Question: I am trying to transfer the selected items of one combo box to another using following code:
'''
ComboBoxItem shift1Driver = new ComboBoxItem();
shift1Driver.Text = (comboBoxDriverShift1.SelectedItem as ComboBoxItem).Text;
shift1Driver.Value = (comboBoxDriverShift1.SelectedItem as ComboBoxItem).Value.ToString();
comboBoxAccountsDriverName.Items.Add(shift1Driver);
'''
The ComboBoxItem class is user-defined and used to store combo box text and values together.
'''
public class ComboBoxItem
{
public ComboBoxItem()
{
Text = "ComboBoxItem1";
Value = "ComboBoxItem1";
}
public string Text { get; set; }
public object Value { get; set; }
public override string ToString()
{
return Text;
}
}
'''
But the code is throwing 'NullReferenceException' and I am unable to find a reason for it. The values are being fetched like this from ComboBox:

But not assigning them to 'ComboBoxItem''s object 'shift1Driver'. Please help.
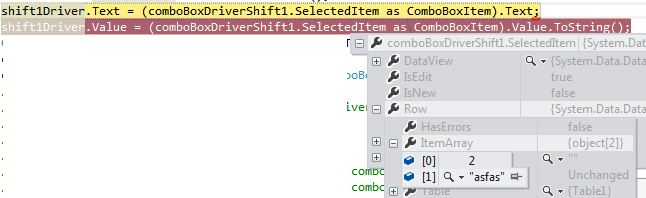
Answer: As you indicated in the comments that the type of your SelectedItem is <URL> you have no cast available. Instead build your type 'ComboBoxItem' manually like so:
'''
var rowView = (DataRowView) comboBoxDriverShift1.SelectedItem; // cast
ComboBoxItem shift1Driver = new ComboBoxItem {
Text = rowView[1].ToString(),
Value = rowView[0]
};
comboBoxAccountsDriverName.Items.Add(shift1Driver);
'''
Or a little bit more condensed:
'''
comboBoxAccountsDriverName.Items.Add(new ComboBoxItem {
Text = ((DataRowView) comboBoxDriverShift1.SelectedItem)[1].ToString(),
Value = ((DataRowView) comboBoxDriverShift1.SelectedItem)[0]
});
'''